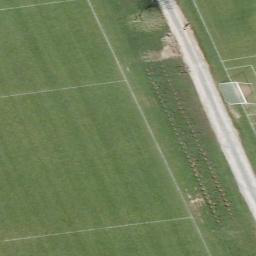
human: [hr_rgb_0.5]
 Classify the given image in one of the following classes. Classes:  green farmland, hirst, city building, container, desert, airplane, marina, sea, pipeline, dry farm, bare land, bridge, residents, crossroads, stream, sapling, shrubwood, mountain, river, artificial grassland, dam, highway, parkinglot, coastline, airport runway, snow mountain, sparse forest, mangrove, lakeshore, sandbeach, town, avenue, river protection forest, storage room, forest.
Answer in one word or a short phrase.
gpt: artificial grassland